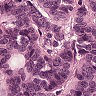
Metastatic tissue present: yes